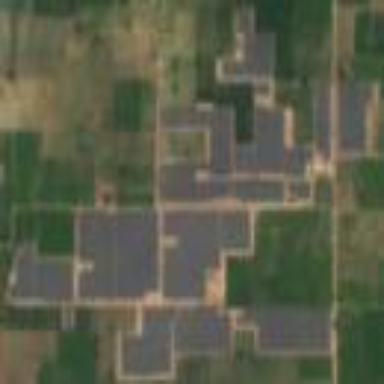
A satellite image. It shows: Solar power plant featuring photovoltaic panels. The plant is enclosed by wall.